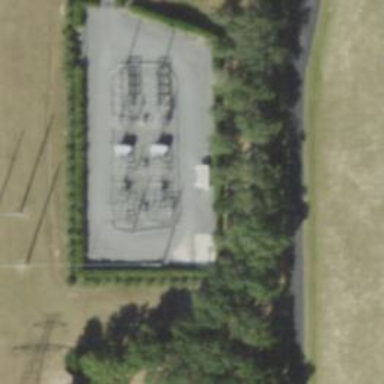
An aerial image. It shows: Switch used for power control.